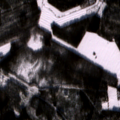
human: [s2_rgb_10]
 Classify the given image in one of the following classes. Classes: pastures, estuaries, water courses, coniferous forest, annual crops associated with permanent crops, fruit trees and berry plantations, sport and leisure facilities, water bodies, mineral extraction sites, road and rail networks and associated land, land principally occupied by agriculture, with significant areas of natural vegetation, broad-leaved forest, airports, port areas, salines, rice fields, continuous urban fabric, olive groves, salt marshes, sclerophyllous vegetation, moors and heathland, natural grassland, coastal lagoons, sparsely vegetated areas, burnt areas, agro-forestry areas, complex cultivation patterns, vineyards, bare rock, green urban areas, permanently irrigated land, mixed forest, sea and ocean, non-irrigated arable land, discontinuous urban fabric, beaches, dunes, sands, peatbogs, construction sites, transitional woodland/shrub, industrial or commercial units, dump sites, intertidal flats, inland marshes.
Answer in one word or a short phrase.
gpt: non-irrigated arable land, coniferous forest, mixed forest